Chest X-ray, AP view. Patient: 28 years old, sex M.
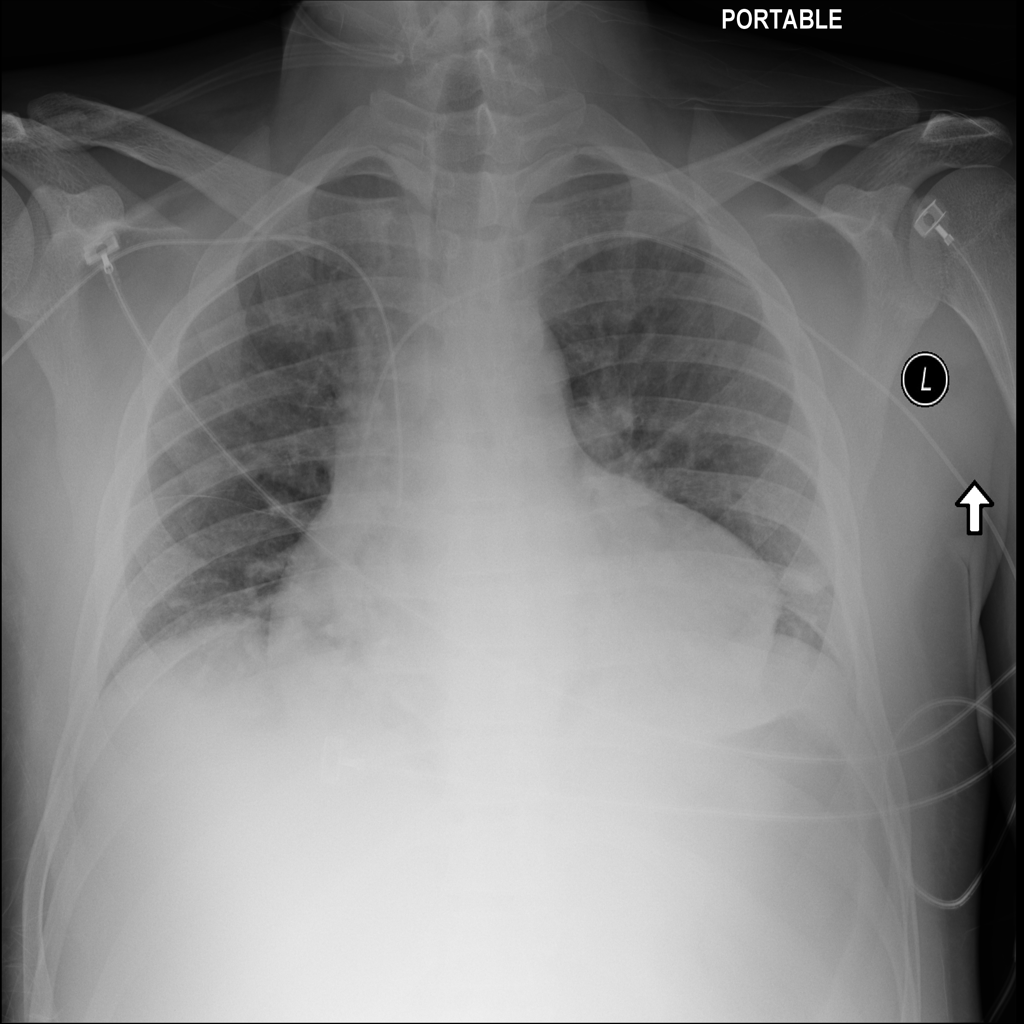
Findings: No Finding